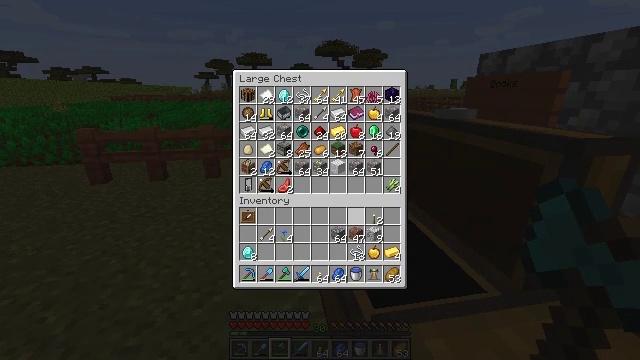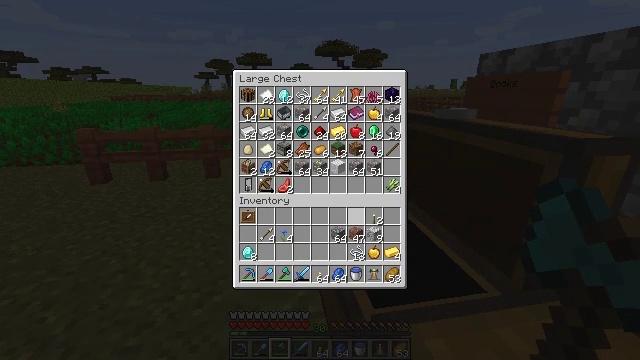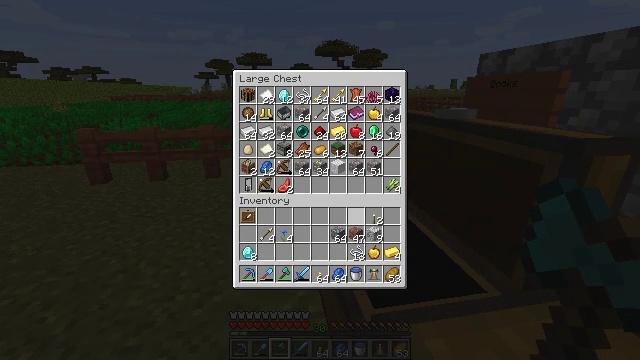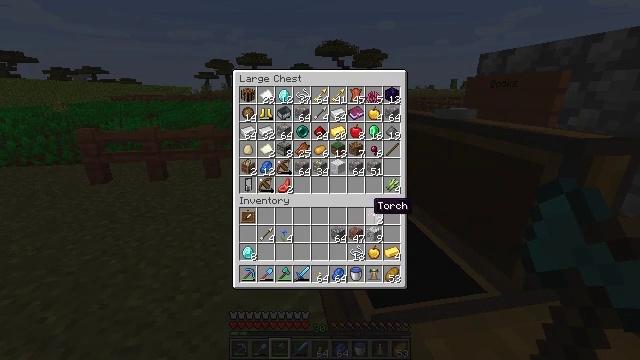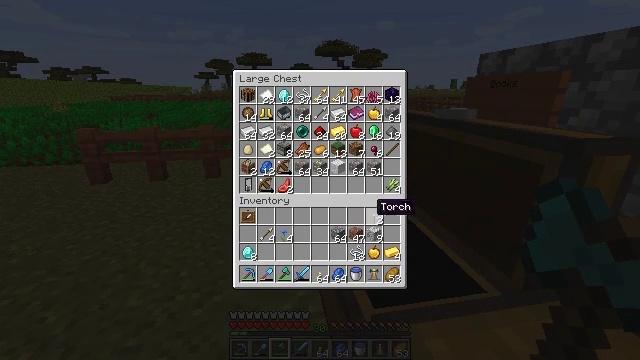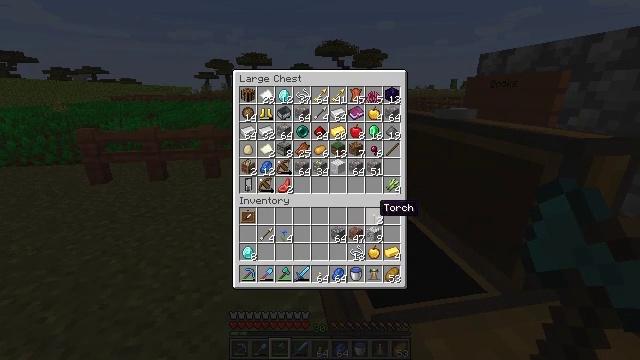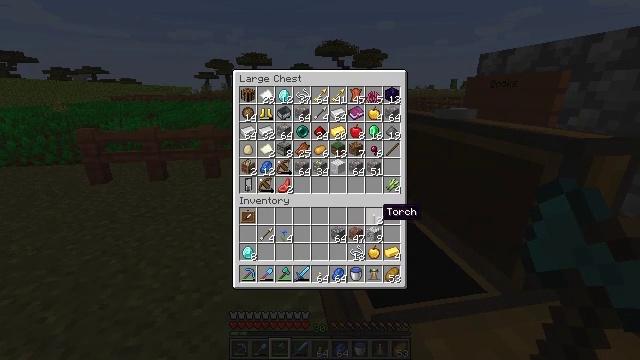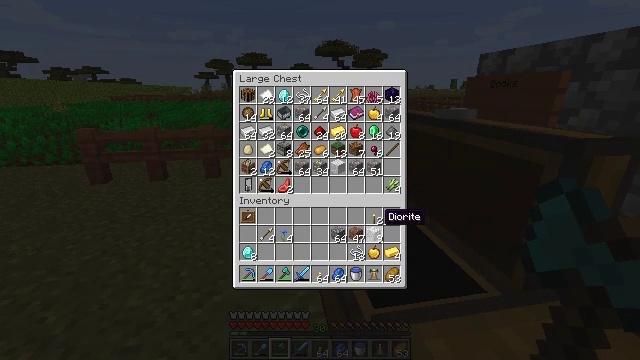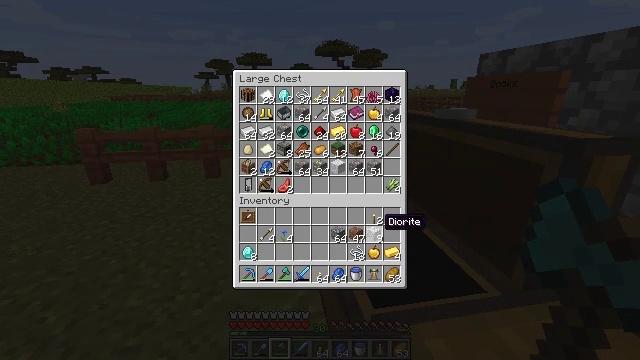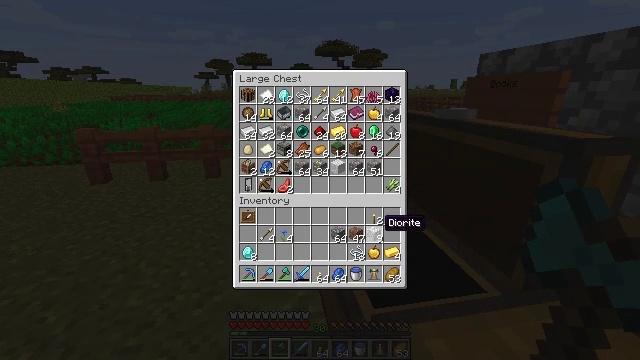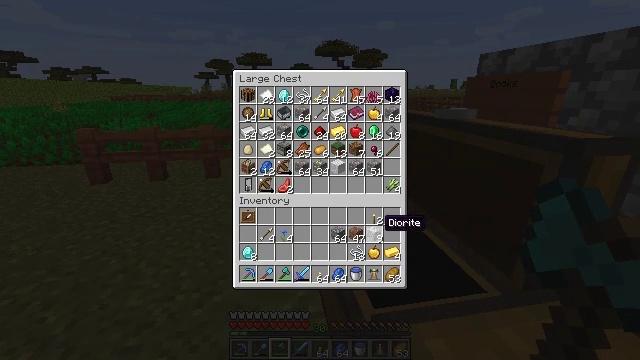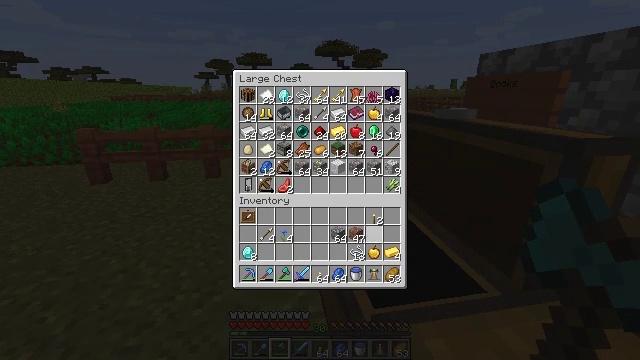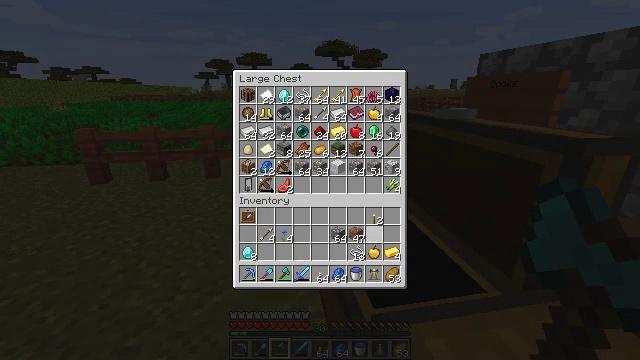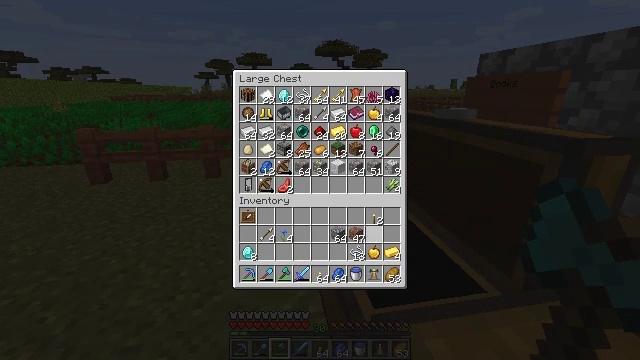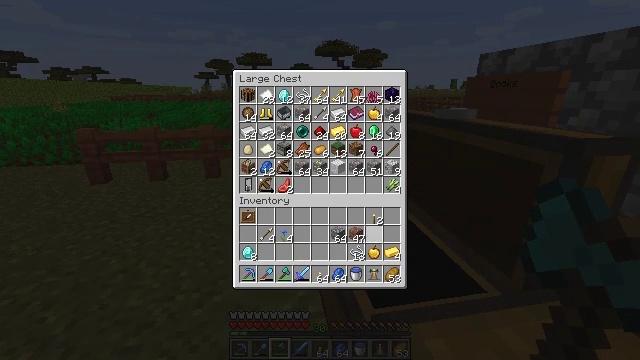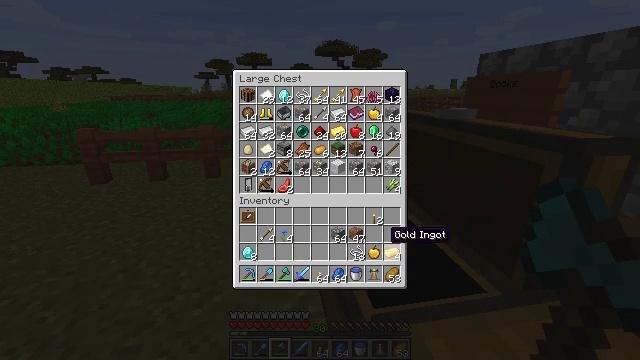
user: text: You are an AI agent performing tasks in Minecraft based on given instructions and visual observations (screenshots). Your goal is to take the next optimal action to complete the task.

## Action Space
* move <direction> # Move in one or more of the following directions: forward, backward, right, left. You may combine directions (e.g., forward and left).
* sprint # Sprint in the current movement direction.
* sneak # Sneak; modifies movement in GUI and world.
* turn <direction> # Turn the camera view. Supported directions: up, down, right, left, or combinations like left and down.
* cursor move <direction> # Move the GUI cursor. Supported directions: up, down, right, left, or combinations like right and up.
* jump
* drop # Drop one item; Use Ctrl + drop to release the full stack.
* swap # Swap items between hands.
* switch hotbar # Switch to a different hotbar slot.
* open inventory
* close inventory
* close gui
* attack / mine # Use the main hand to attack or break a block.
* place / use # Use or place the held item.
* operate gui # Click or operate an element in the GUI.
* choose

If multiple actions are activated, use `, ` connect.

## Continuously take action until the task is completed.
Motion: motion action
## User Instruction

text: Open the crafting table to craft a diamond hoe.
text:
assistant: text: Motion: sneak
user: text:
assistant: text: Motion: sneak
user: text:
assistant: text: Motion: sneak
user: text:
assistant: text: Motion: sneak
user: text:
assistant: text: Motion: sneak
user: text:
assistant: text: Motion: sneak
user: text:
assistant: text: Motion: sneak
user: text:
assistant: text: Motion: sneak
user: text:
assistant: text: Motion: sneak
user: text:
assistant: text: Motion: sneak
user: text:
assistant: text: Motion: sneak, choose
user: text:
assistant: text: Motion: sneak, choose
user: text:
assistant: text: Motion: sneak, choose
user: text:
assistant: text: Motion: sneak
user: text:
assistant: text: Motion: sneak
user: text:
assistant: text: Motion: sneak
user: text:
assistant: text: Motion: sneak
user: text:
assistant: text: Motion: sneak
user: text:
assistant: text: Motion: sneak, choose
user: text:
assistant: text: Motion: sneak, choose
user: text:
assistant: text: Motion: sneak, choose
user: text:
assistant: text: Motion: sneak, choose
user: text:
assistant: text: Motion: sneak, cursor move left
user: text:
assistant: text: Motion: sneak
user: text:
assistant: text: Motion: sneak
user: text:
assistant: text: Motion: sneak, choose
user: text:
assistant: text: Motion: sneak, choose
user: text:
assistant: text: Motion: sneak, choose
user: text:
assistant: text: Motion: sneak
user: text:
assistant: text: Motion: sneak